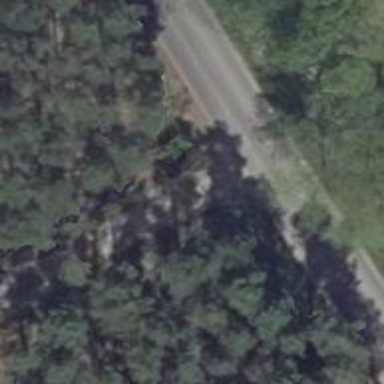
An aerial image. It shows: Asphalt road classified as tertiary.